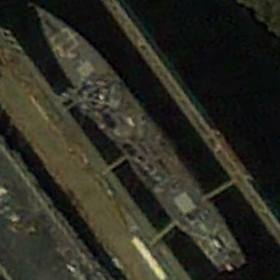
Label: destroyer